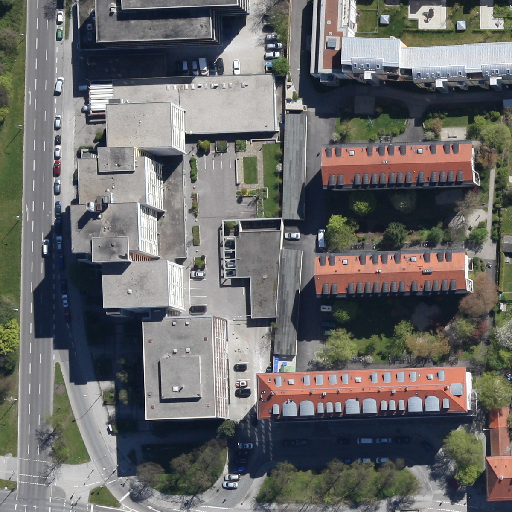
Referring expression: car